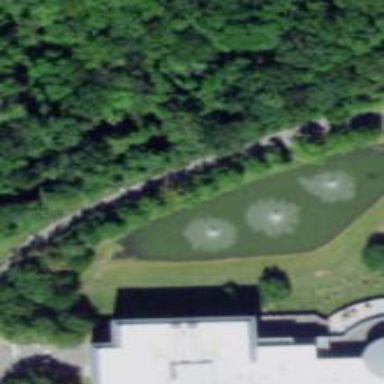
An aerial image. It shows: Pond with natural water.